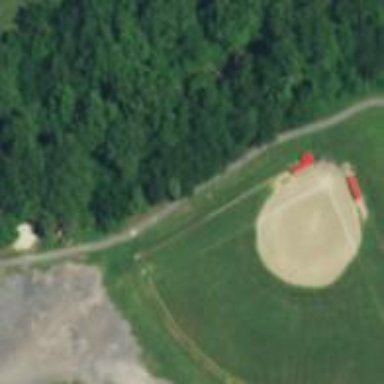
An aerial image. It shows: Baseball pitch for leisure land activities.